Question: I'm trying to make an events page and I want to create 2 'datetime' variables. They would take the current time, and create one variable at 06:00 am, and one at 05:59 am.
The issue I'm having though is with the calculations.
If a person is visiting the page on - then var1 would be , and var .
However if a person is viewing the page on , then var 1 would still be , the same goes for var2.
How would I take the below $date variable, and do the calculations for the other 2 variables?
'''
date_default_timezone_set('America/New_York');
$date = date('Y-m-d H:i:s', time());
'''

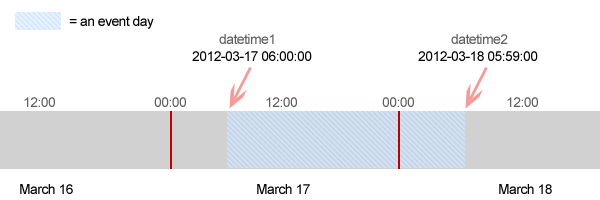
Answer: You can simply query the current hour to see if it's less than 6; if it is, then the start of the current logical day (based on your rules) was yesterday, 6am; otherwise it was today, 6am. Given this, 'strtotime' can trivially get you the "start" time and adding a day to that gives you the "end" time.
'''
date_default_timezone_set('America/New_York');
$currentHour = date('H');
if ($currentHour < 6) {
// logical day started yesterday
$start = strtotime('yesterday 06:00');
$end = strtotime('today 05:59:59');
}
else {
// logical day started today
$start = strtotime('today 06:00');
$end = strtotime('tomorrow 05:59:59');
}
echo "The current logical day started on ".date('Y-m-d H:i:s', $start);
echo " and it ends on ".date('Y-m-d H:i:s', $end);
'''